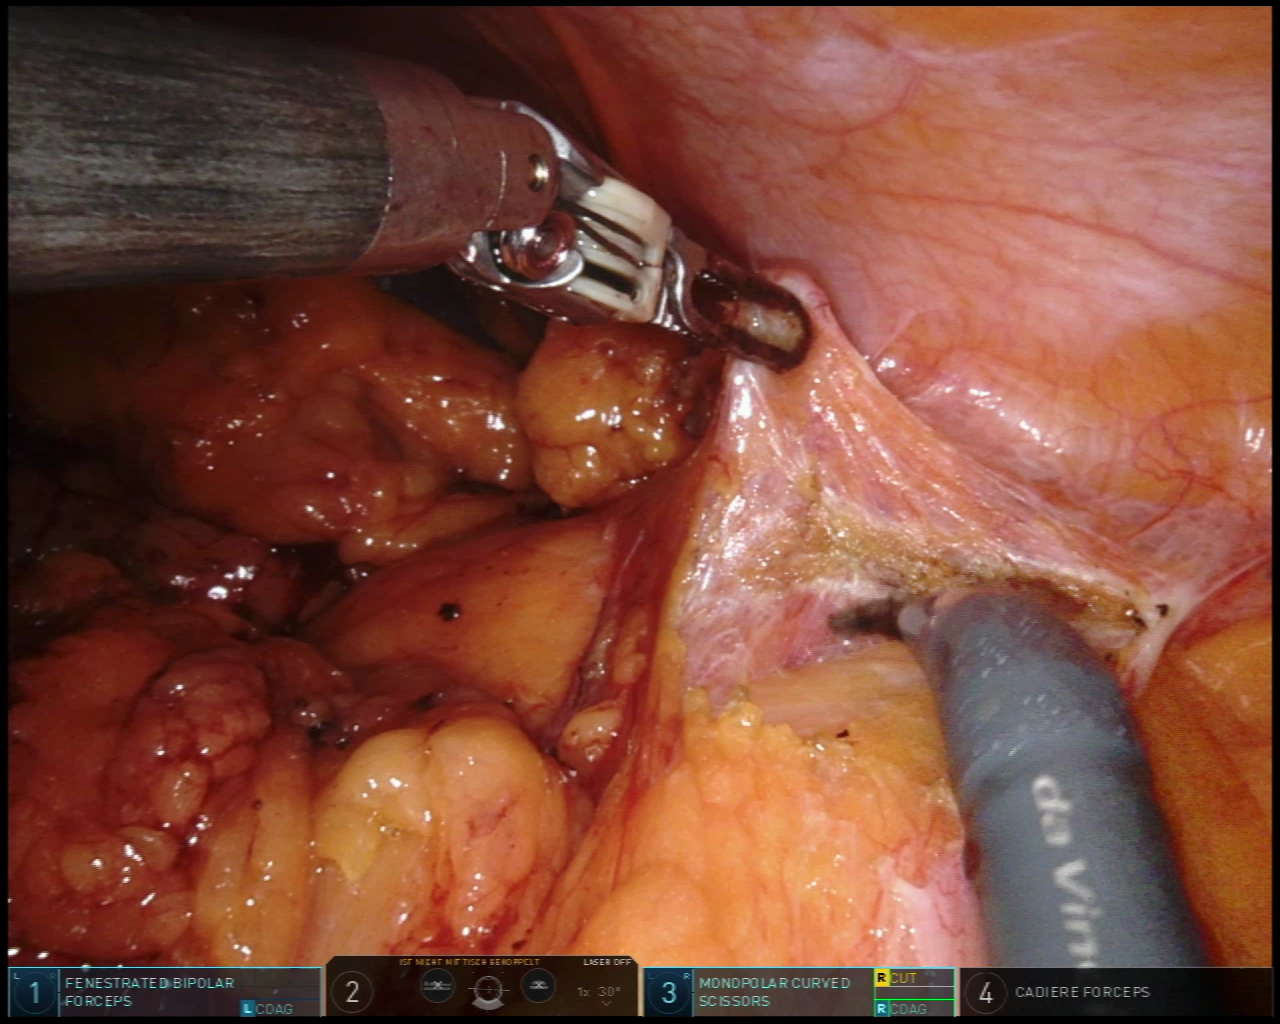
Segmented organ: abdominal_wall
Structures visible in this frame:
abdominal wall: yes
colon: yes
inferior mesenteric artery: no
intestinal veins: no
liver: no
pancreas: no
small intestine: no
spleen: no
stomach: no
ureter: no
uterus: no
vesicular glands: no